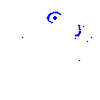
Particle: proton